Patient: sex M, age 55
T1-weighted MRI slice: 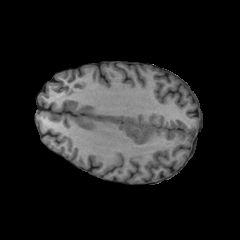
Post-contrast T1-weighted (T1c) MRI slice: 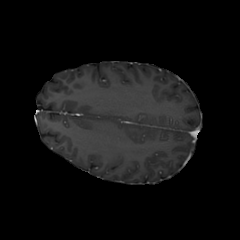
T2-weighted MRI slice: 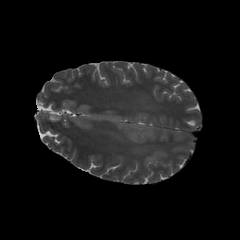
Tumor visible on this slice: yes
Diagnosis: Astrocytoma, IDH-wildtype
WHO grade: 2